Question: Have any orders been placed recently?
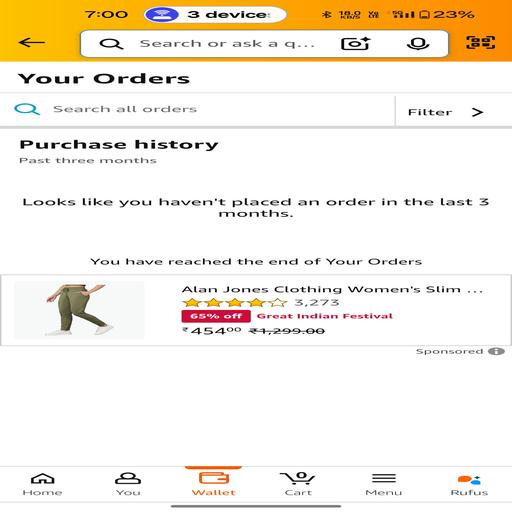
Answer: No, last 3 months